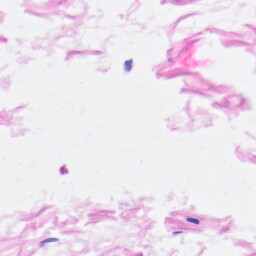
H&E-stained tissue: Heart